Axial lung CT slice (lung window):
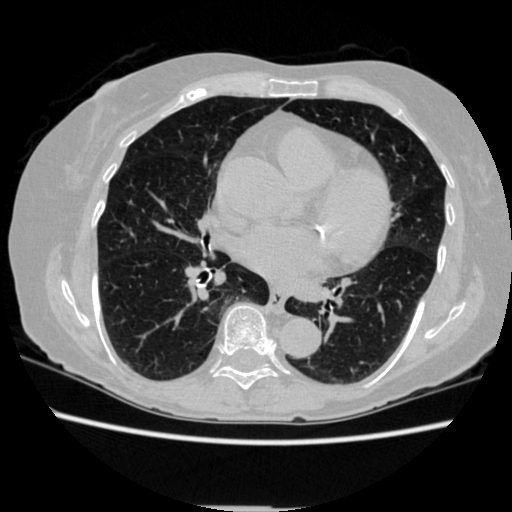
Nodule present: no